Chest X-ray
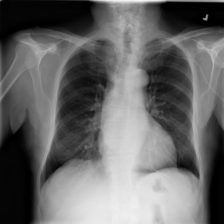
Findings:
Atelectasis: negative
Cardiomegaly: negative
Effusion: negative
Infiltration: negative
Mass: negative
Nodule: negative
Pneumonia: negative
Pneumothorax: negative
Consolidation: negative
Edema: negative
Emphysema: negative
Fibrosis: negative
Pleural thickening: negative
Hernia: negative